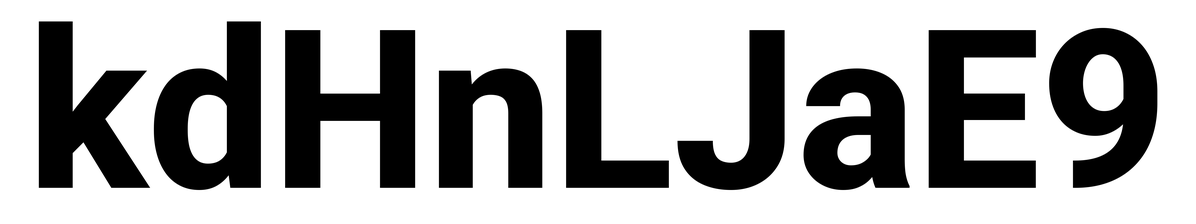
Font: Roboto_ExtraBold